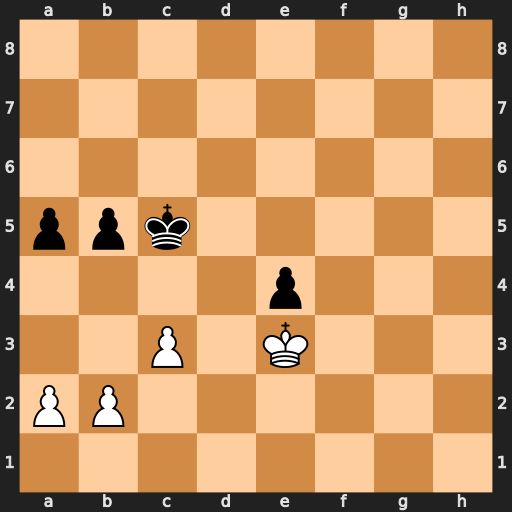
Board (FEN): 8/8/8/ppk5/4p3/2P1K3/PP6/8
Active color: w
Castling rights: -
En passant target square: -
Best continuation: Kxe4 Kc4 Ke3